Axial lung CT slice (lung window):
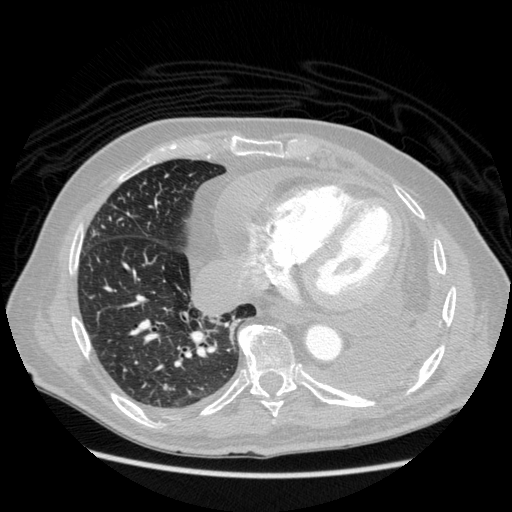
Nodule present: no